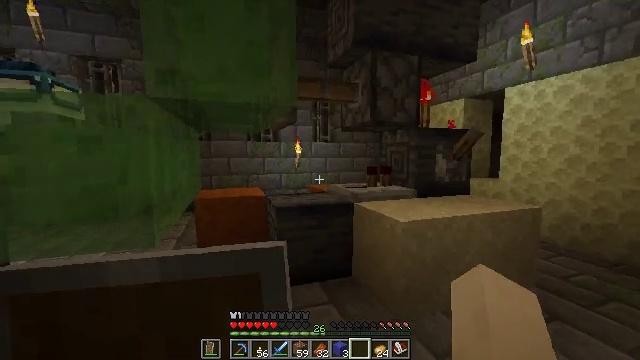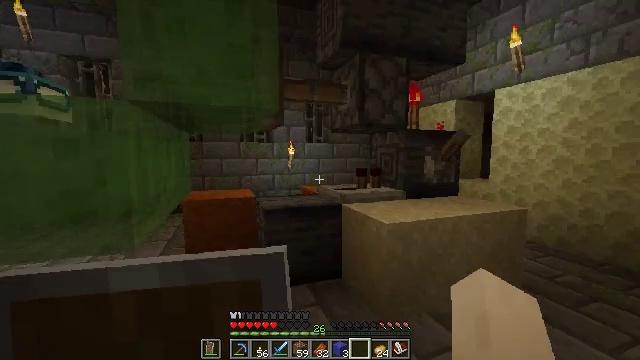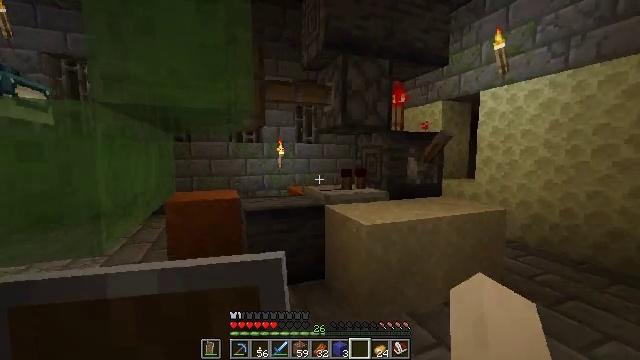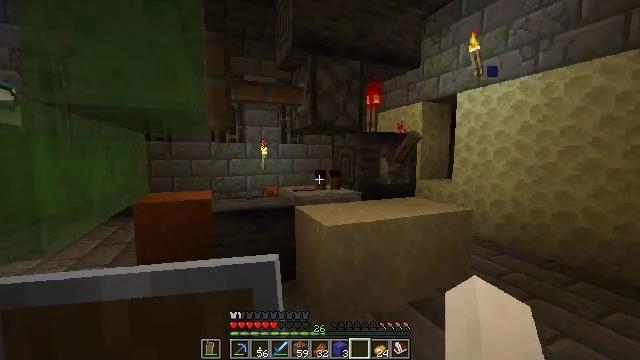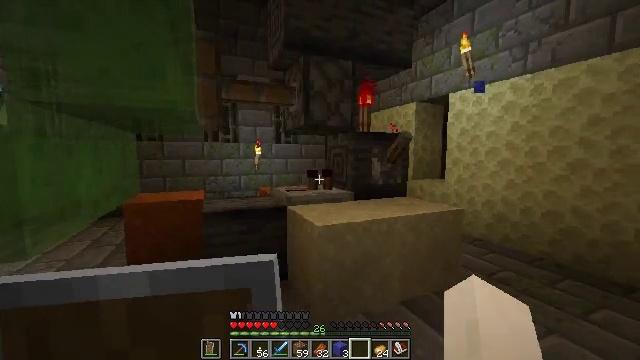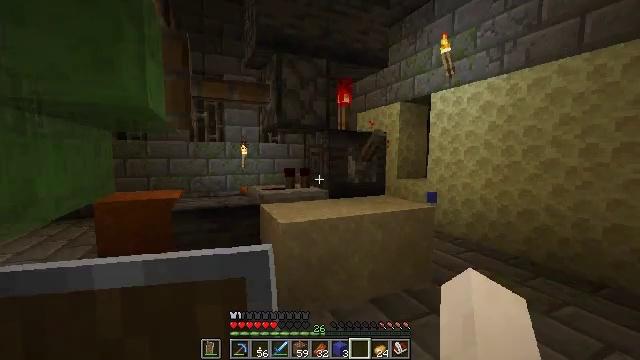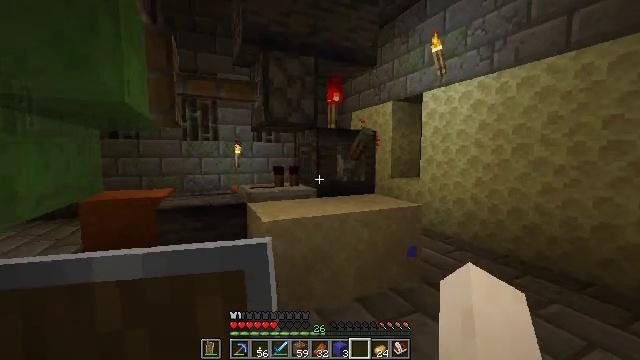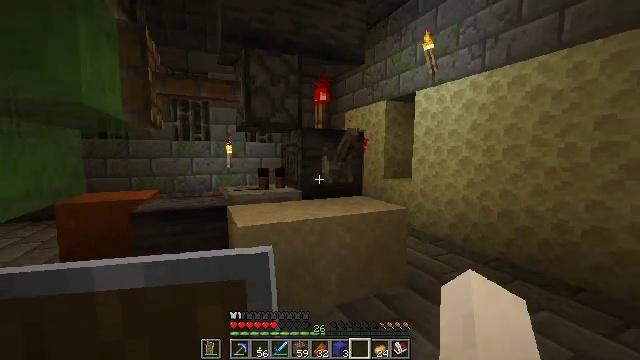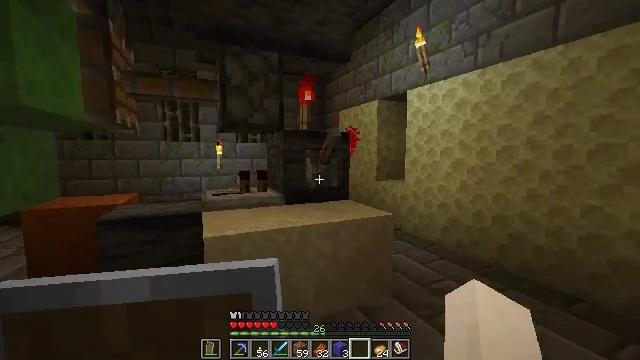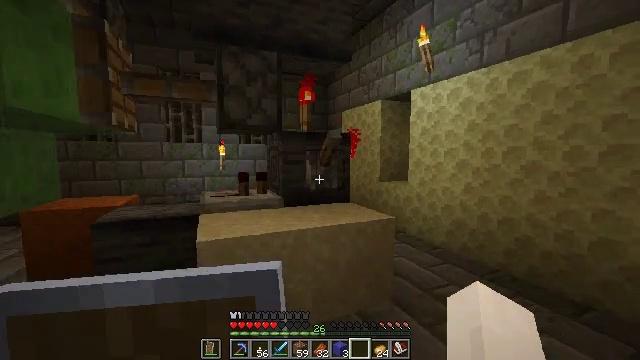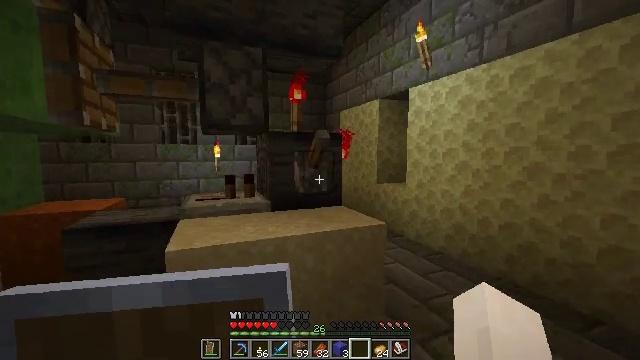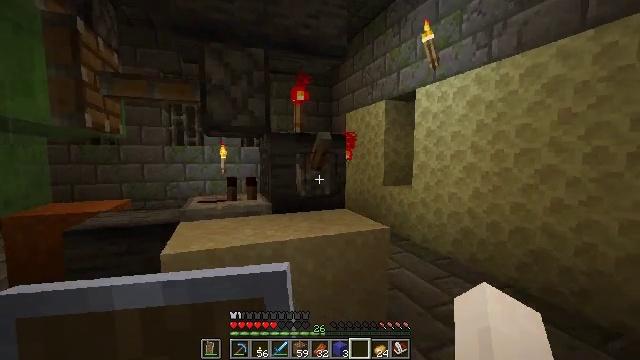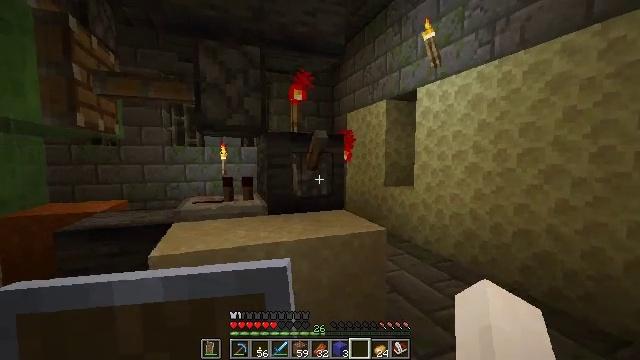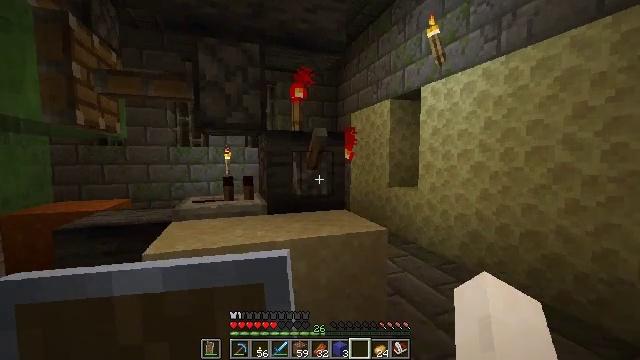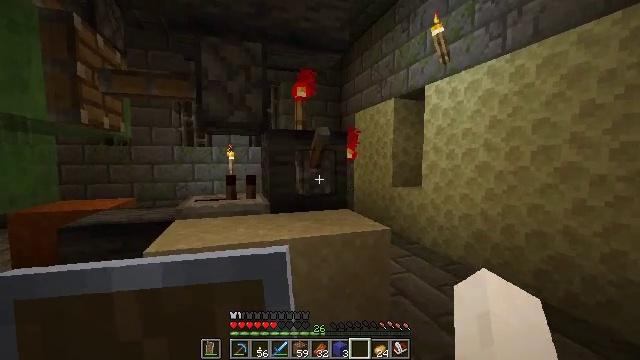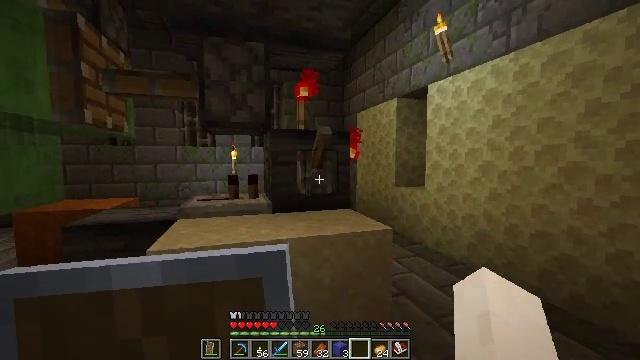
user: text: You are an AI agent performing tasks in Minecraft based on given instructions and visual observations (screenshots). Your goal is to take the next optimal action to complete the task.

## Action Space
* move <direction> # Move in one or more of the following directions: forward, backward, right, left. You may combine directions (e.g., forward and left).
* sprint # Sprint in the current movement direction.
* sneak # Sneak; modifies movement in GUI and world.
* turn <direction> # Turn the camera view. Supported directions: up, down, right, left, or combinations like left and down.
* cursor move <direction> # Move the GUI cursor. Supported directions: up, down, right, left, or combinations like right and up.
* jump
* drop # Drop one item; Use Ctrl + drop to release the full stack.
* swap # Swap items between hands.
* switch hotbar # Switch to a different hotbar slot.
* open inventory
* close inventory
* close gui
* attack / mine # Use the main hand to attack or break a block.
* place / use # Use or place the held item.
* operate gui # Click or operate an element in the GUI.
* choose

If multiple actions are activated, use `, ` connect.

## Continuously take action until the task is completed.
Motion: motion action
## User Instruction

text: Break the sticky piston to collect it.
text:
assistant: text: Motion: move right
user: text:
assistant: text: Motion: move right, turn right
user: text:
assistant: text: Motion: move right, turn right
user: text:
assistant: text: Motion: move right, turn right
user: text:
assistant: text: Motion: move right
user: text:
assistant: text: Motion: move forward and move right
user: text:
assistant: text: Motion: move forward and move right
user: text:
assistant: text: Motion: move forward and move right
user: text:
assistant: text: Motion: move forward and move right, turn left
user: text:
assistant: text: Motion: move forward and move right
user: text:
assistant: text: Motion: turn left
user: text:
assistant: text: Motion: no_op
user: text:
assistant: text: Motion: turn left
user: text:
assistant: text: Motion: no_op
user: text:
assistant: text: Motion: no_op
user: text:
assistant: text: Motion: use / place
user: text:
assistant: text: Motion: use / place
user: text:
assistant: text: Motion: use / place
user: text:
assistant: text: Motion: no_op
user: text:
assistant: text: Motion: no_op
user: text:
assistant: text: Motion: no_op
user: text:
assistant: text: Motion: no_op
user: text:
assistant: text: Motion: no_op
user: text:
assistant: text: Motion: no_op
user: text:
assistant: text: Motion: no_op
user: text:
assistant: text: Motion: turn left
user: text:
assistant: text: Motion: turn left
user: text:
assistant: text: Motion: turn left
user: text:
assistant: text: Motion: turn left
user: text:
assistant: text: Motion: turn left